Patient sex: M
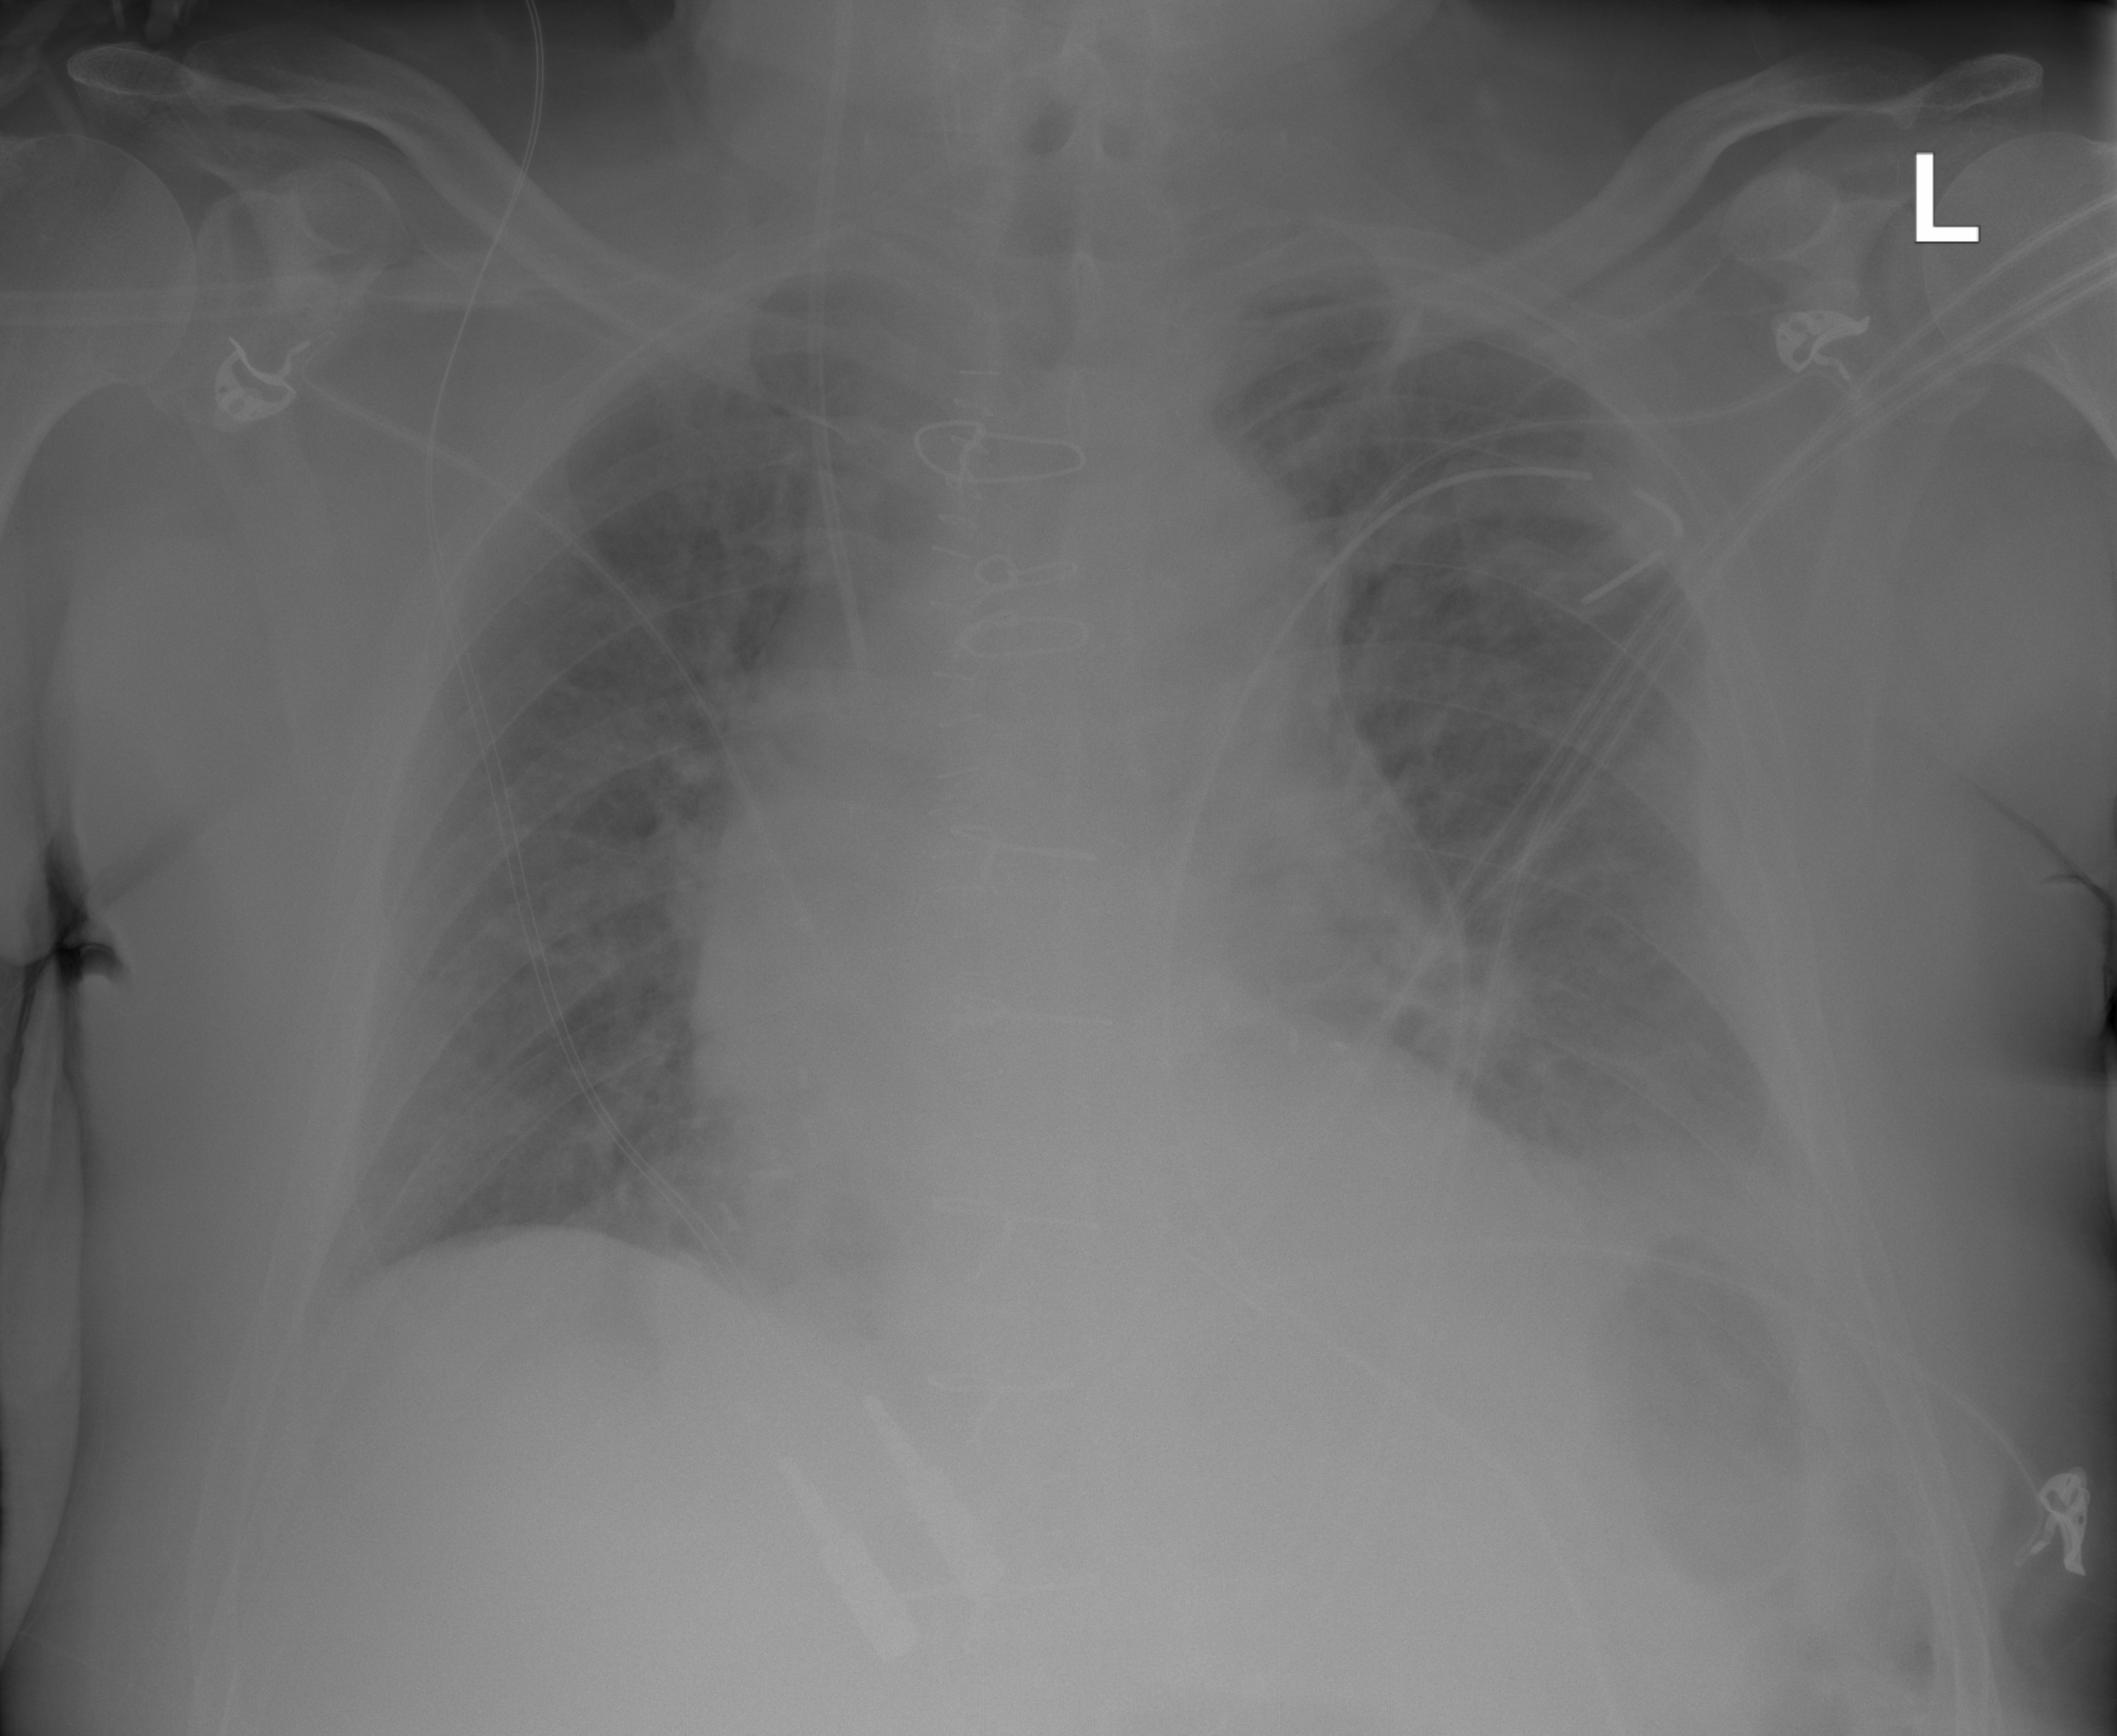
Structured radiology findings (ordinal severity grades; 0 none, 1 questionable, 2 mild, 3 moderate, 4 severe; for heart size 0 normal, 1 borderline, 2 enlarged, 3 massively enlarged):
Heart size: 0
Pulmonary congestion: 1
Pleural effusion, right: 0
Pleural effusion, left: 2
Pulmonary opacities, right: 0
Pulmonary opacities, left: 0
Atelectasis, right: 0
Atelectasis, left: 2